Interaction volume radius: 10 \u00c5
Interaction volume height: 10 \u00c5
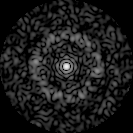
Disorder parameter: 0.8073